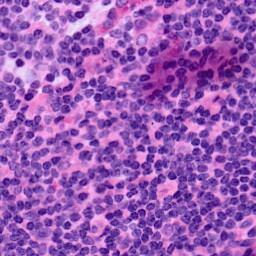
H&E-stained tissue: LymphNode